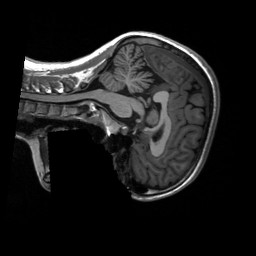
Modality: T1w
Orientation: sagittal
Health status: healthy
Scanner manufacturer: siemens
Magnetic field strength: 3 T
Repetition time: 2.3 s
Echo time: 0.00207 s